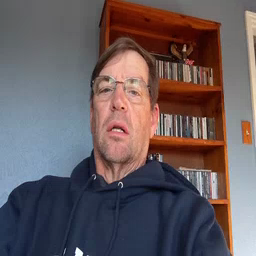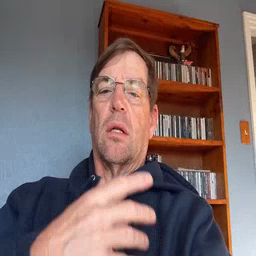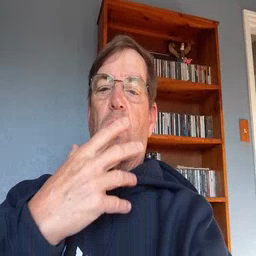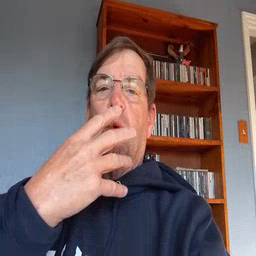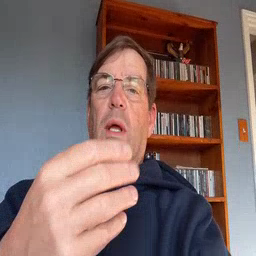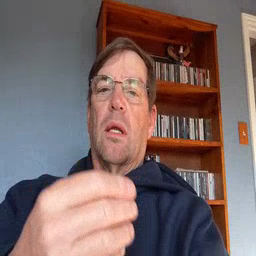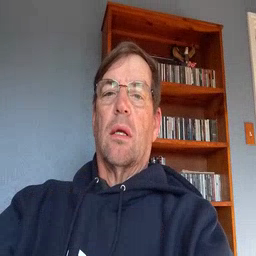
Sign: wet